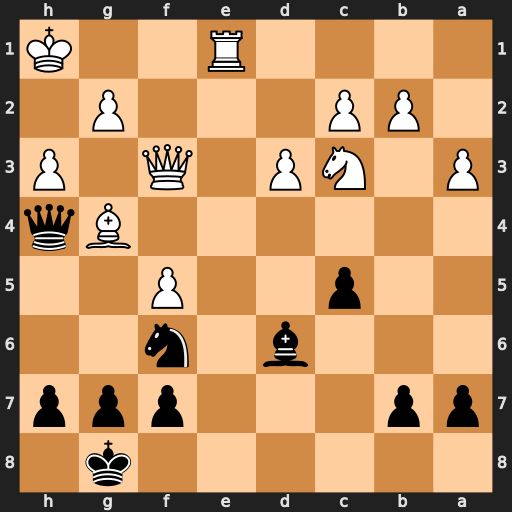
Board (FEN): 6k1/pp3ppp/3b1n2/2p2P2/6Bq/P1NP1Q1P/1PP3P1/4R2K
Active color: b
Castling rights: -
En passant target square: -
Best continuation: Qxe1+ Qf1 Qxf1#